Question: I feel silly asking this because I'm betting the answer is staring right at me but here goes.
I'm taking a string from the CSS style textDecoration and trying to remove the underline portion of the string (and any whitespace around it). It returns true when I run test() but when I do the replace method the string is unaltered. Help?
My code:
'''
textDecoration = function(str) {
var n_str = str + '|/\s' + str + '|/\s' + str + '/\s|' + str + '/\s';
var nre = new RegExp(n_str, "g");
debug_log('Found or not: ' + nre.test(txt));
txt.replace(nre, '');
debug_log('Result: ' + txt);
debug_log('-----------------------');
}
var txt = "underline";
debug_log('-----------------------');
debug_log('Starting String: ' + txt);
textDecoration("underline");
txt = "underline overline line-through";
debug_log('-----------------------');
debug_log('Starting String: ' + txt);
textDecoration("underline");
txt = "overline underline line-through";
debug_log('-----------------------');
debug_log('Starting String: ' + txt);
textDecoration("underline");
txt = "overline line-through underline";
debug_log('-----------------------');
debug_log('Starting String: ' + txt);
textDecoration("underline");
'''
Output:

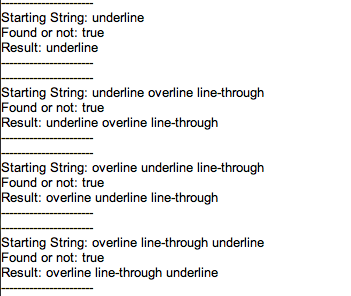
Answer: 'replace()' returns a new string with the replaces and don't change the actual string. You should do something like:
'''
var newString = txt.replace(nre, '');
debug_log('Result: ' + newString);
'''